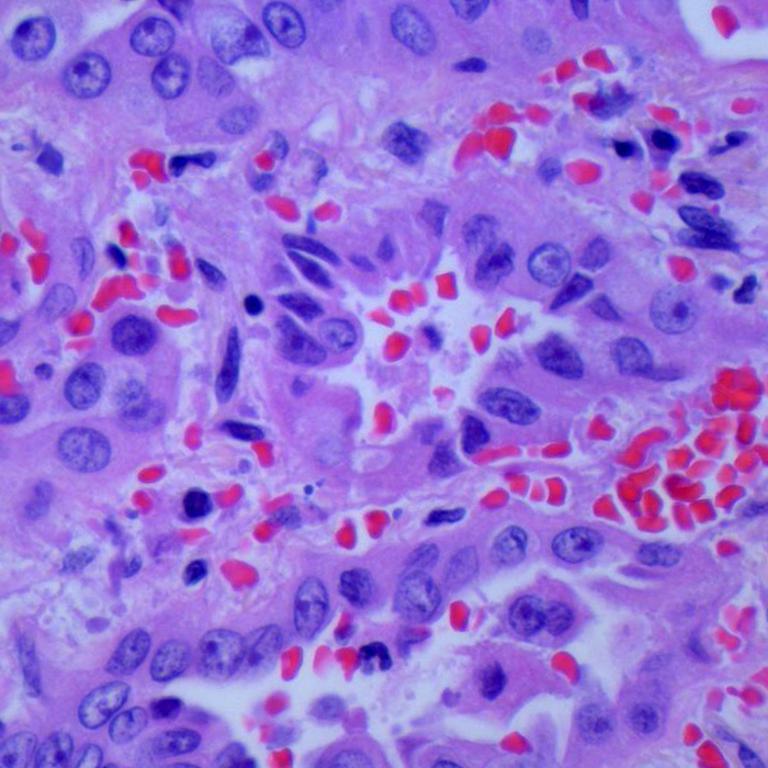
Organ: lung
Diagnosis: adenocarcinomas